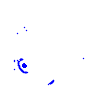
Particle: electron